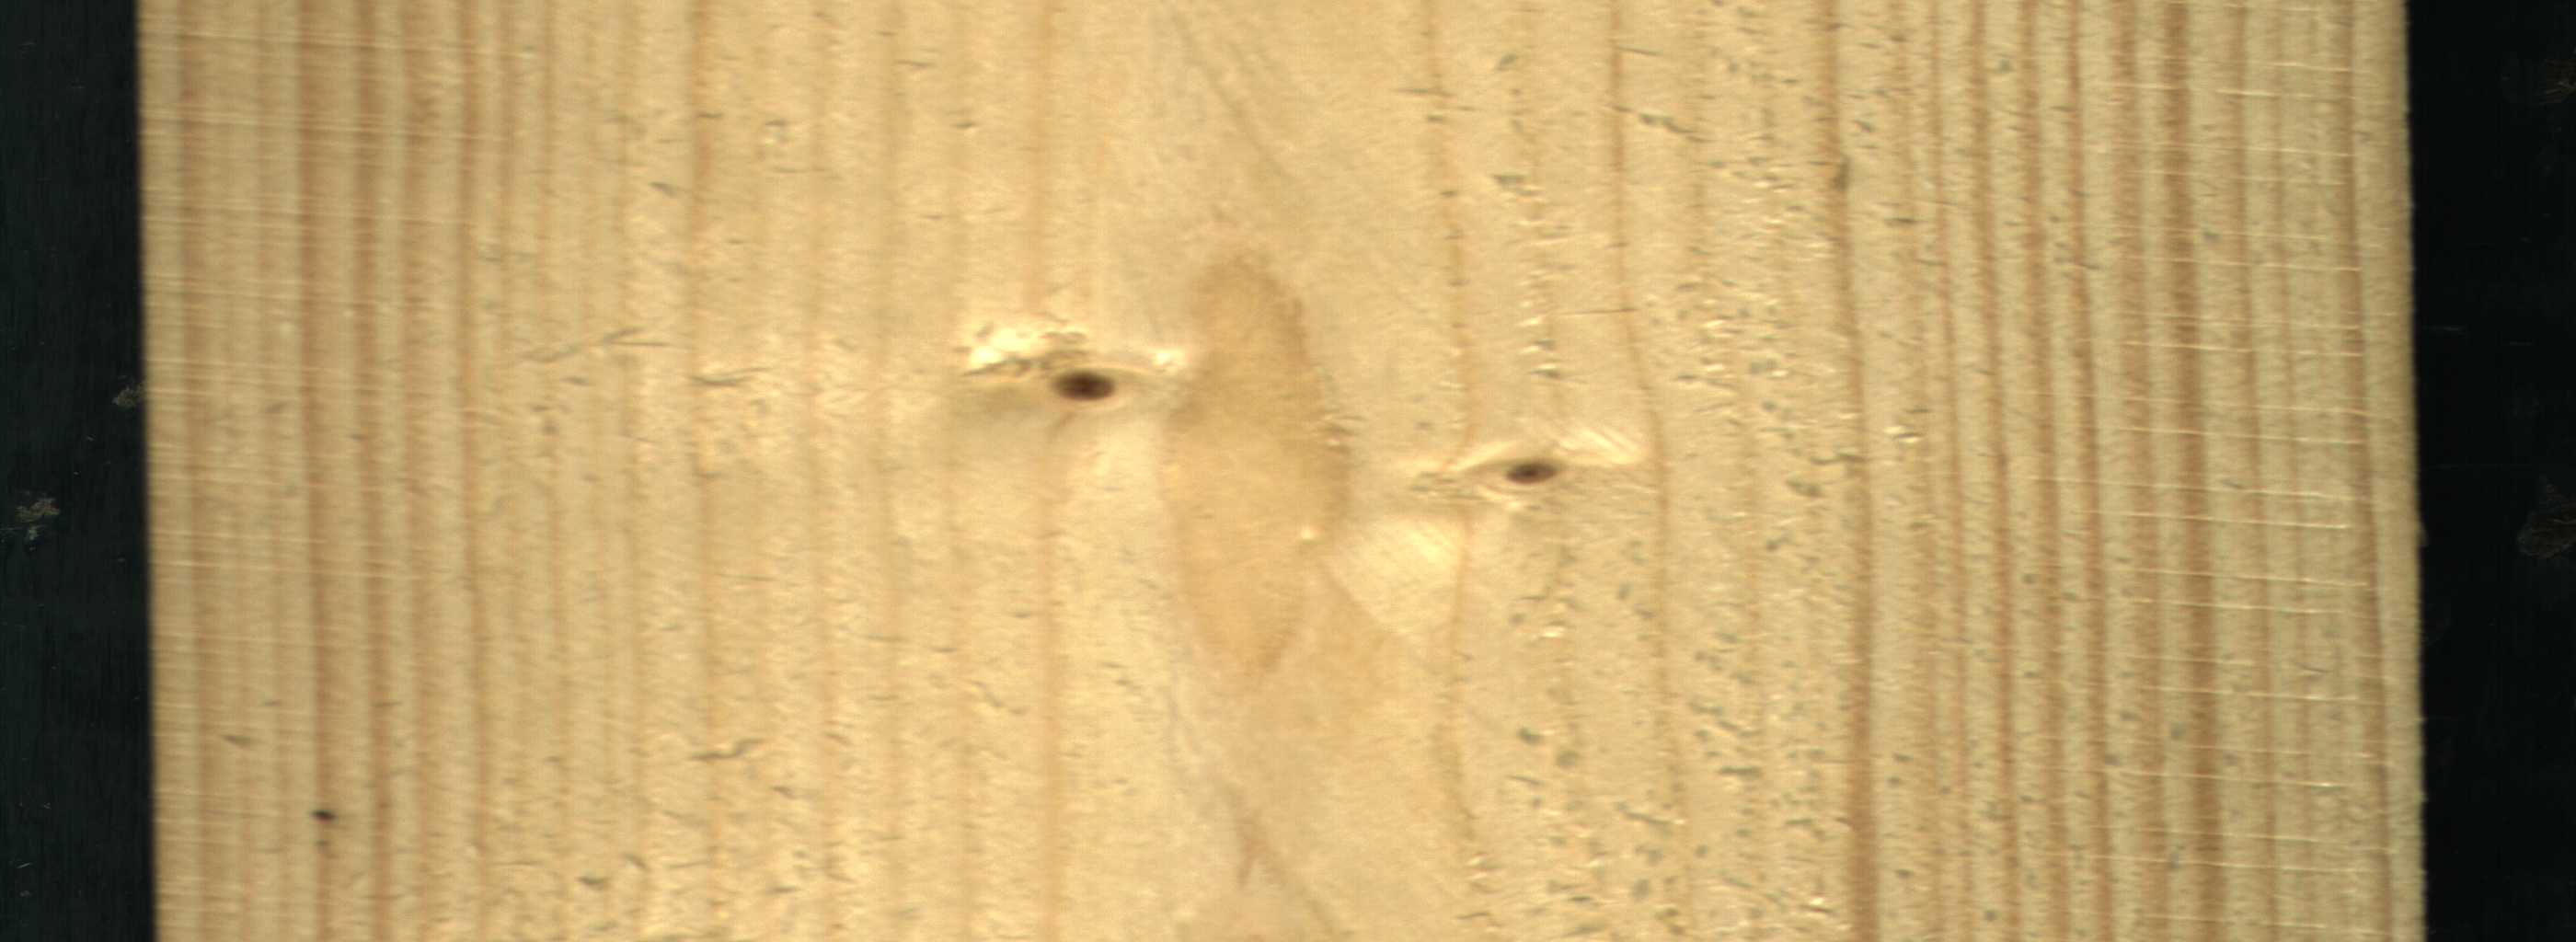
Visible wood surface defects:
Dead_Knot
Live_Knot